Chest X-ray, PA view. Patient: 31 years old, sex M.
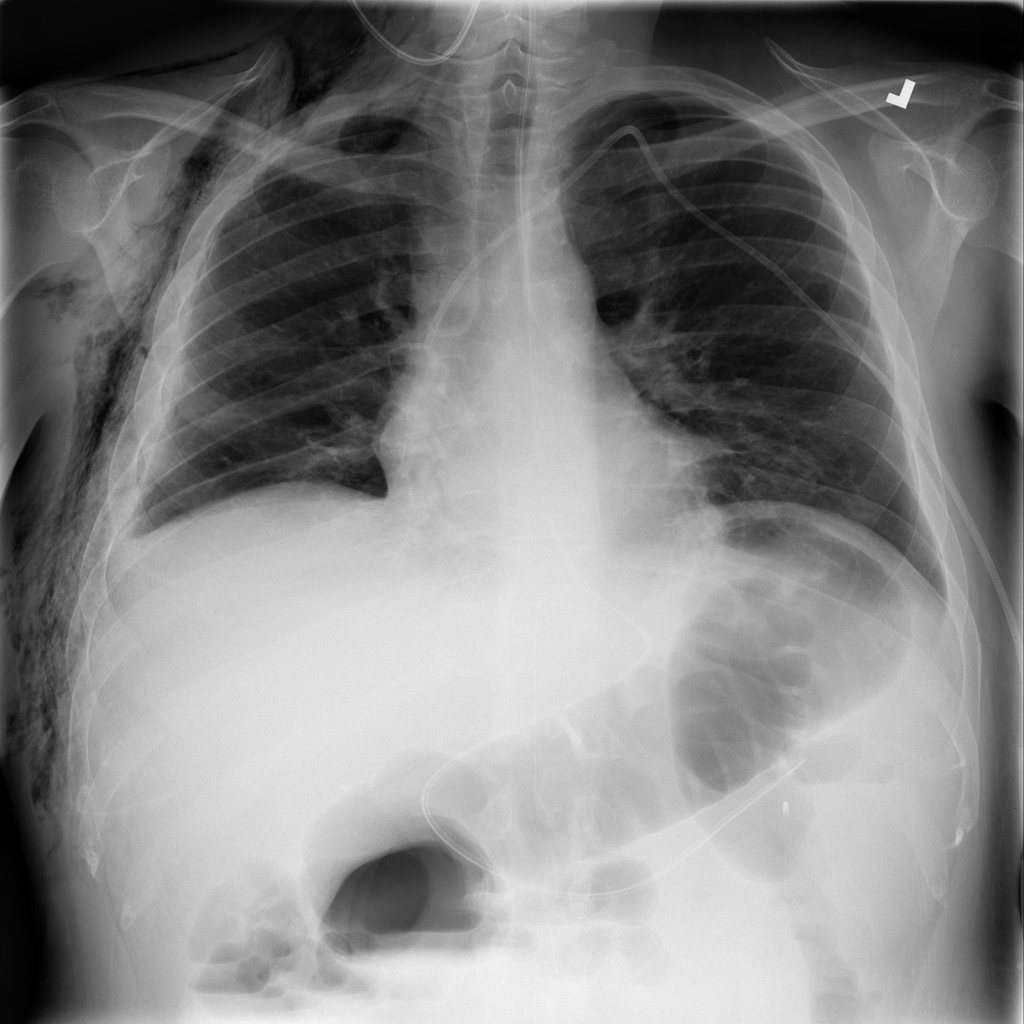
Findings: Effusion, Emphysema, Pneumothorax